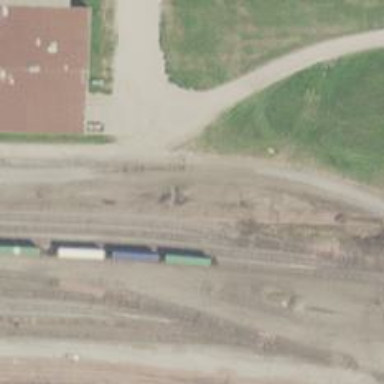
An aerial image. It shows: Unused railway yard.